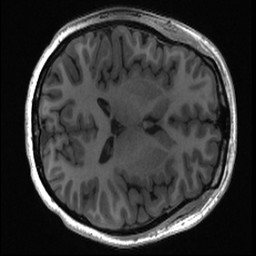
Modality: T1w
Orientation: axial